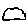
Label: cloud